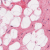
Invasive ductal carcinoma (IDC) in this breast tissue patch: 0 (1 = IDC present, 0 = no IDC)